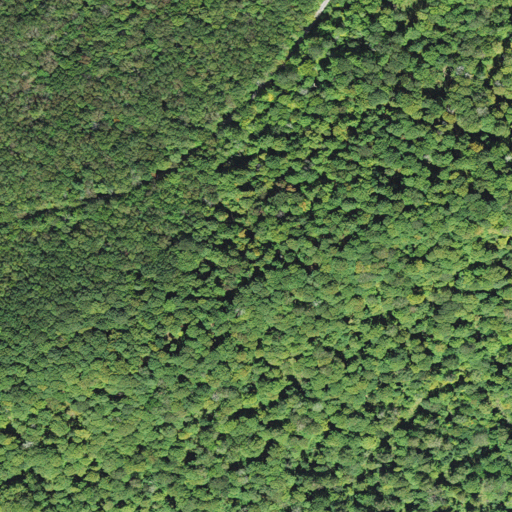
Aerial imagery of ridge(s) in West Virginia named Swago Mountain containing deciduous forest and open development